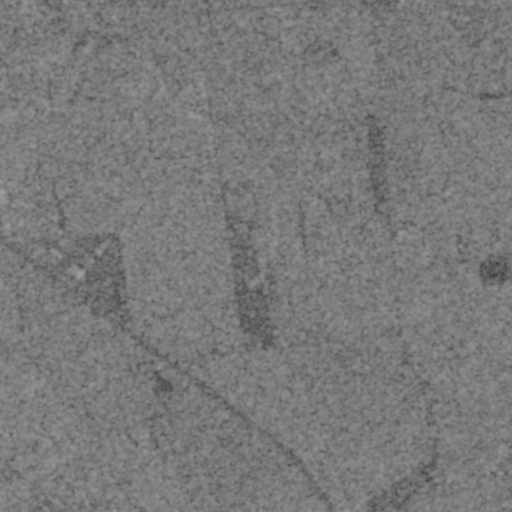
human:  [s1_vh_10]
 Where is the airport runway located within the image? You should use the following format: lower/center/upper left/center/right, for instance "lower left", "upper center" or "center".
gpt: The airport runway is located in the upper right of the image.
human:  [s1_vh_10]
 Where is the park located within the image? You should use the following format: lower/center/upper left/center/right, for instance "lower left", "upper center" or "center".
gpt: The park is located in the upper right of the image.
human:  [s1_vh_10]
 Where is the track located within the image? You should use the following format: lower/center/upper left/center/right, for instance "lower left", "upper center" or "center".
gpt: The track is located in the upper center of the image.
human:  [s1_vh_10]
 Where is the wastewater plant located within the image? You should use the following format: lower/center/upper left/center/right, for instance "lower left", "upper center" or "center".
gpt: The wastewater plant is located in the center left of the image.
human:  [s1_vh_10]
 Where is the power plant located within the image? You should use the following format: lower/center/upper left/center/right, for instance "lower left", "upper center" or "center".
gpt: There is no power plant in the image.

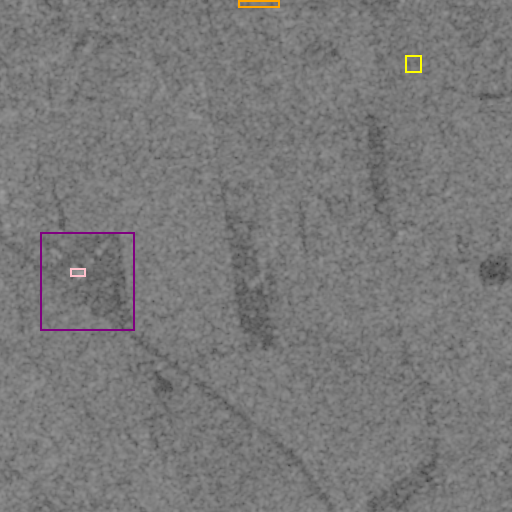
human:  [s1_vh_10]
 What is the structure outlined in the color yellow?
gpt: The structure outlined in yellow is a park.
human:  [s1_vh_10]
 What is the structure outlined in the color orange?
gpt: The structure outlined in orange is a track.
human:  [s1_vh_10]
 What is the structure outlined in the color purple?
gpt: The structure outlined in purple is a wastewater plant.
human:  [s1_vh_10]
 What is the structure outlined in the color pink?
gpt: The structure outlined in pink is a building.
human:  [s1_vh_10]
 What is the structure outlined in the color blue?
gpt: There is no blue outline.